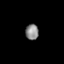
Tissue: prostate
Cell type: T cells
Senescence score: 0.2779
Nuclear area (px): 201
Mean DAPI intensity: 137.055